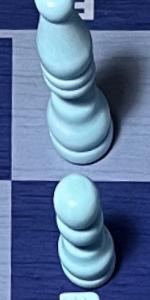
Label: Pawn_White